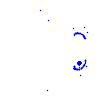
Particle: proton